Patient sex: M
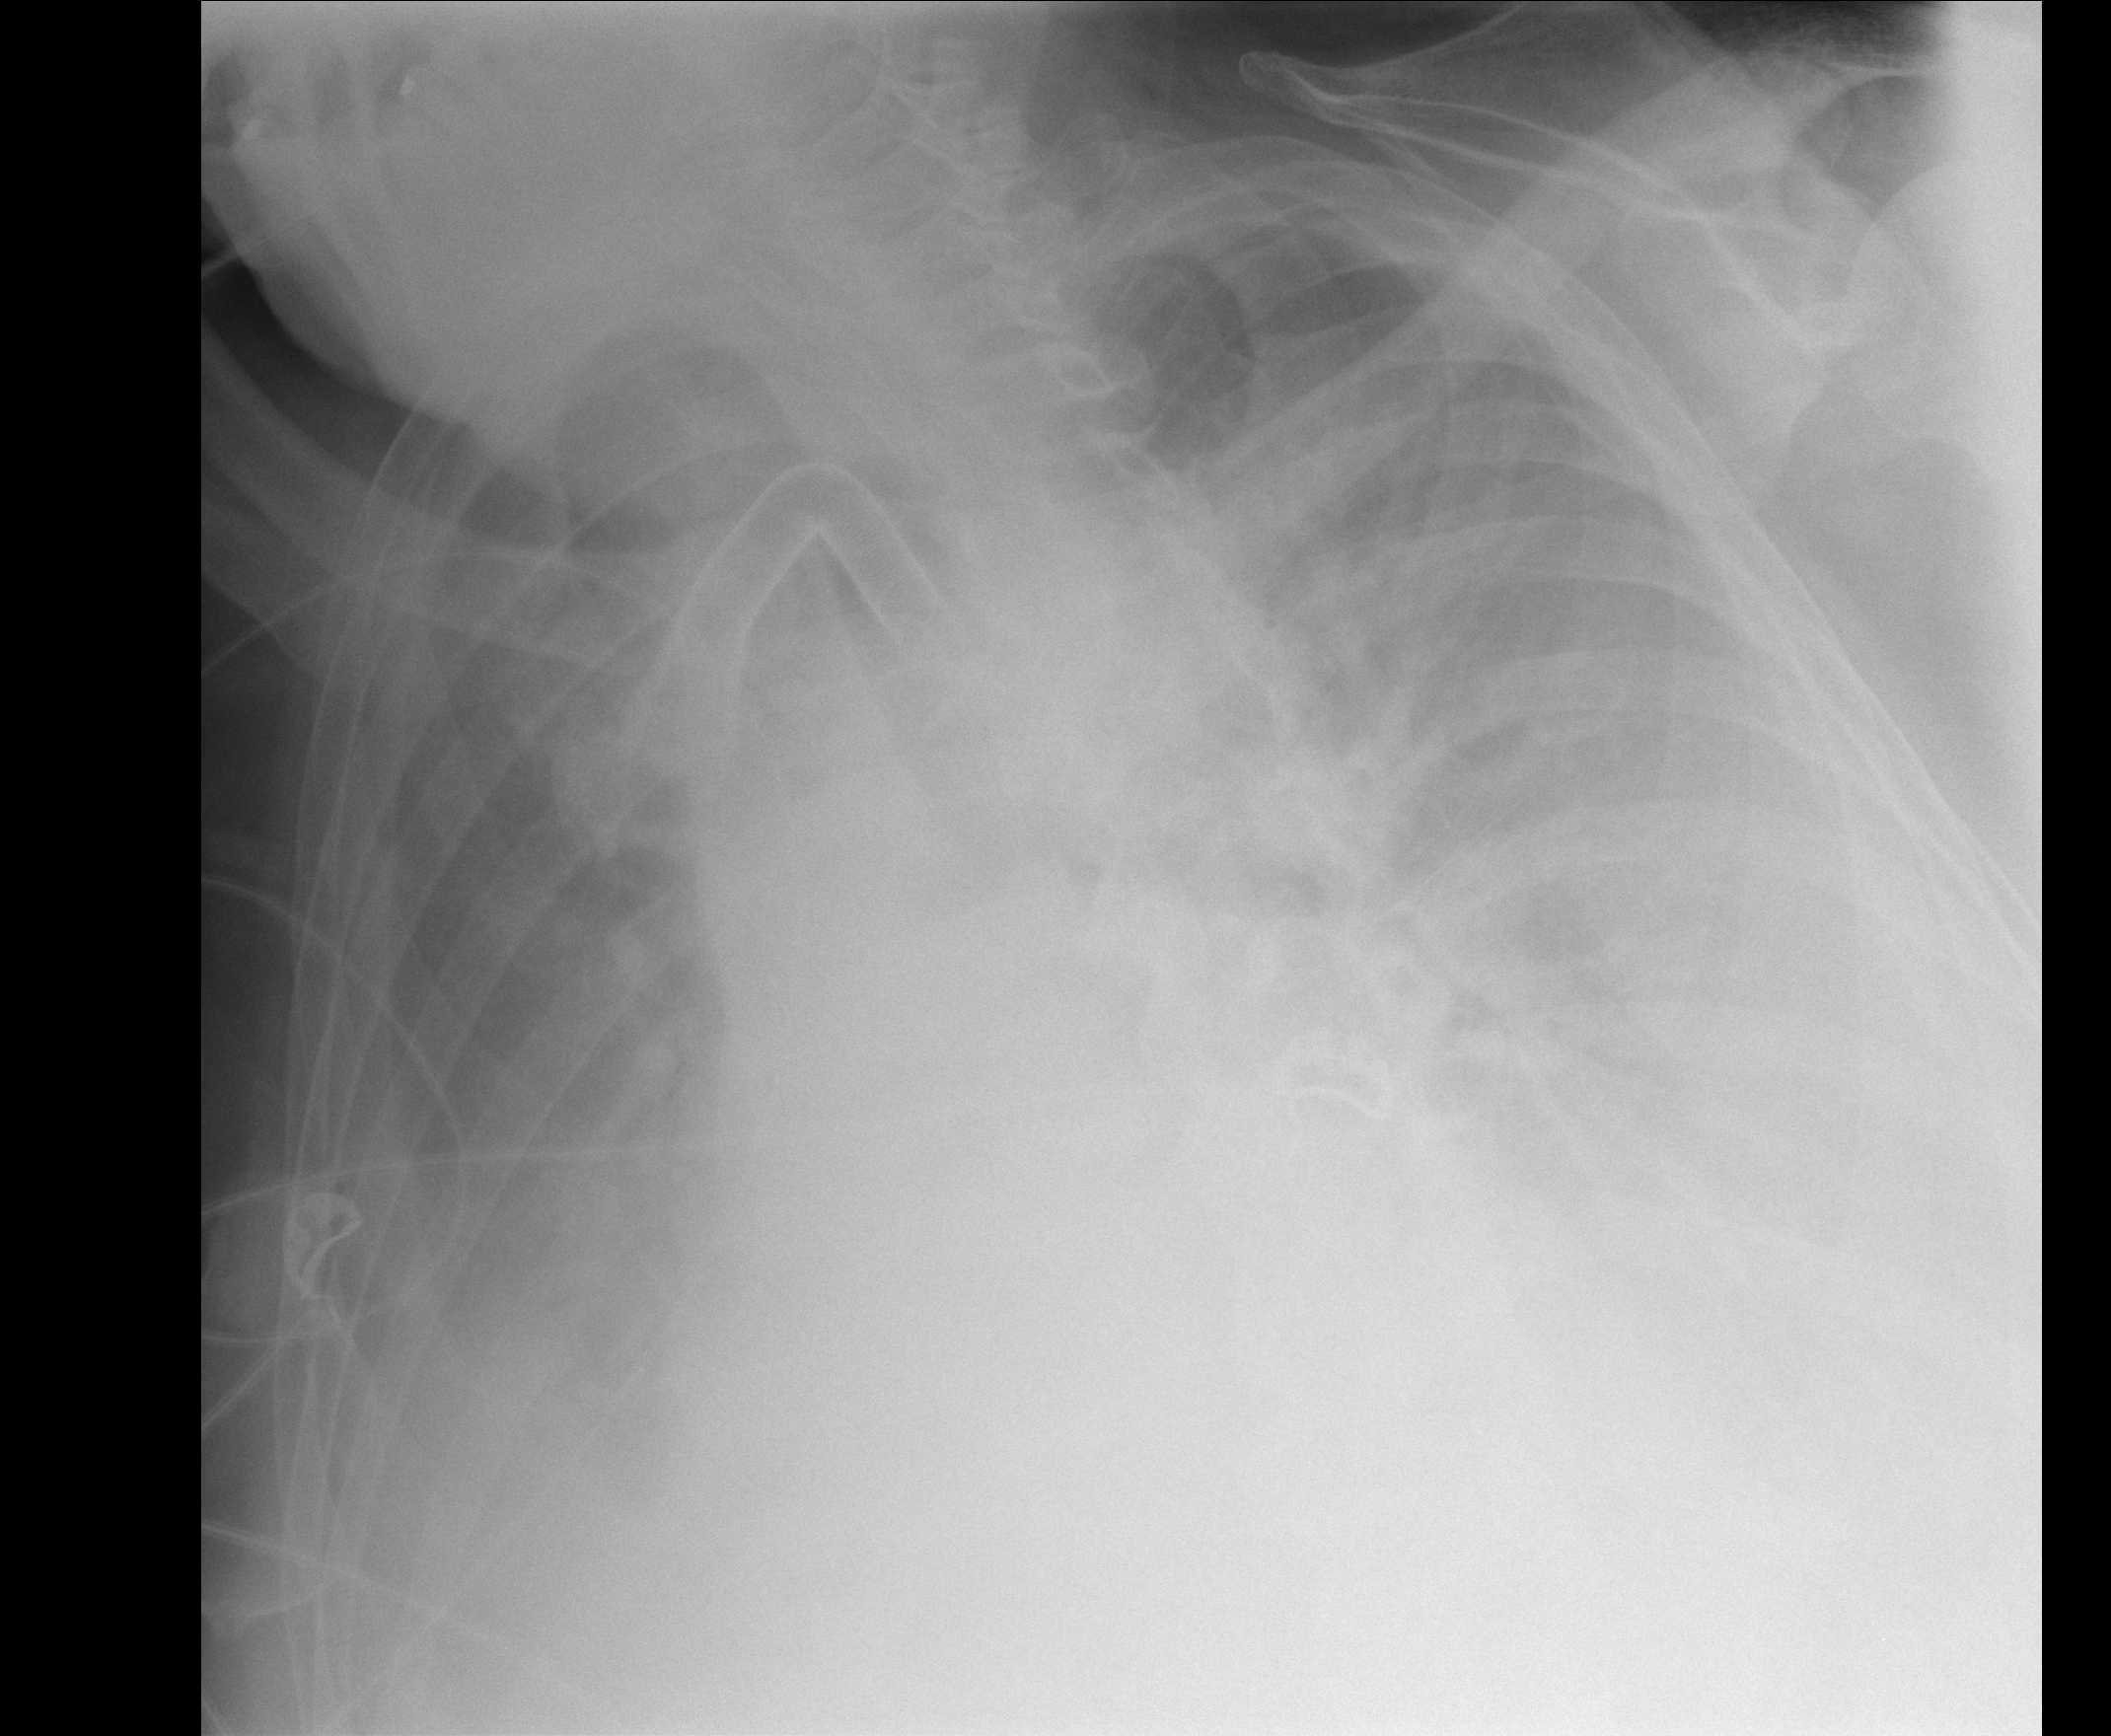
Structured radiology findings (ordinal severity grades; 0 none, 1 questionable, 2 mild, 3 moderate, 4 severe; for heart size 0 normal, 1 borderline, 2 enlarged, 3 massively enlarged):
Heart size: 3
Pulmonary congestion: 2
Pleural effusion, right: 3
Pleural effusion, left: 3
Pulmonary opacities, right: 2
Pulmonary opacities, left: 2
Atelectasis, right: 4
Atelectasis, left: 4